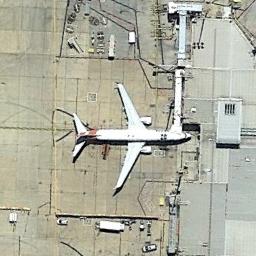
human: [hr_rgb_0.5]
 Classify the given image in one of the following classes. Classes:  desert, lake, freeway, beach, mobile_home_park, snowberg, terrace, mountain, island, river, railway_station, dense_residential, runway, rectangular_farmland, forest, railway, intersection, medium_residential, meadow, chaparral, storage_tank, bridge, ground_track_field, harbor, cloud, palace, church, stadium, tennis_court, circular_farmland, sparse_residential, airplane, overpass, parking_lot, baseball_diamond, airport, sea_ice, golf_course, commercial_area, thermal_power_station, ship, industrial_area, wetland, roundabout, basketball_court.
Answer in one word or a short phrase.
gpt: airplane